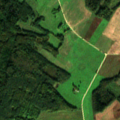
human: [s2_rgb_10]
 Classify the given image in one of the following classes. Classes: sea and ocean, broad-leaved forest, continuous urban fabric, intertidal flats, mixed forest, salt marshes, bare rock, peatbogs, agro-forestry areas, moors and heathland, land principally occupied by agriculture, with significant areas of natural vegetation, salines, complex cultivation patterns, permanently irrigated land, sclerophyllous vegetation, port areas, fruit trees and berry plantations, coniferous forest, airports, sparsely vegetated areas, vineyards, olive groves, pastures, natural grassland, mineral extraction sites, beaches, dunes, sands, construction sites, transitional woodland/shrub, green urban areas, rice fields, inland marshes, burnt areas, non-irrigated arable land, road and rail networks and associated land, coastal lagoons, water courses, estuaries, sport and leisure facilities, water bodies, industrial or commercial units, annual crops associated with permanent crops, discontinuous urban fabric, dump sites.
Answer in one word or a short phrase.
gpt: non-irrigated arable land, pastures, land principally occupied by agriculture, with significant areas of natural vegetation, transitional woodland/shrub